Question: I've got this expression in a report:
'''
=iif(
SUM(Fields!Amount.Value) >
(
SUM(iif
(
Fields!Date.Value >= DateAdd("d",-10,TODAY())
,Fields!Amount.Value
,CDbl(0)
)) / 10
)*2.0,
"Gold",
"Transparent"
)
'''
It is controlling a table's text box background colour.
I was hoping it would change the cell to gold if the amount in the cell is twice, or more, than the 10 day average for that specific row.
The table shows 10 days of data and the dataset it uses has 60 days of data in it, so 10 day averages should be available.
Is the expression incorrect?
This is what it is currently creating - the two rows that are completely orange are obviously not what I want.

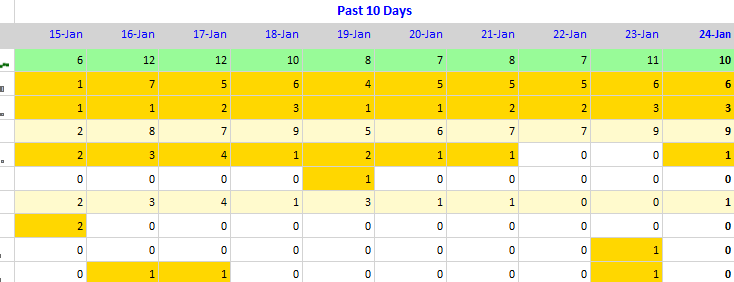
Answer: The issue is with the sum you are doing to create your average. It is really only summing the first number it encounters and then dividing by 10 and multiplying by 2. You need to change the scope of your sum to the entire dataset. Here's how I proved this out.
I took the second row of numbers in your table above as my example. Here's my query.
'''
SELECT '1/15/14' AS dt, 1 AS value
UNION
SELECT '1/16/14' AS dt, 7 AS value
UNION
SELECT '1/17/14' AS dt, 5 AS value
UNION
SELECT '1/18/14' AS dt, 6 AS value
UNION
SELECT '1/19/14' AS dt, 4 AS value
UNION
SELECT '1/20/14' AS dt, 5 AS value
UNION
SELECT '1/21/14' AS dt, 5 AS value
UNION
SELECT '1/22/14' AS dt, 5 AS value
UNION
SELECT '1/23/14' AS dt, 6 AS value
UNION
SELECT '1/24/14' AS dt, 6 AS value
'''
I created a tablix with dt in the columns value in the data. If I take your average calculation and put it in a row below, it will return 9.8 for every column.
I first used your fill expression to make sure I got the same results as you. Then I altered it to get the correct answer:
'''
=iif(Sum(Fields!value.Value) >
(Sum(iif(Fields!dt.Value >= Dateadd("d",-10, today()), Fields!value.Value, CDbl(0)), "DataSet1")/10) * 2,
"Gold","White")
'''
With the data I had, none of the cells should turn gold, and that is the result I got. If I change the value for 1/15 to 20 and then preview my table, that cell turns gold because 69/10*2 = 13.8 and 20 > 13.8.